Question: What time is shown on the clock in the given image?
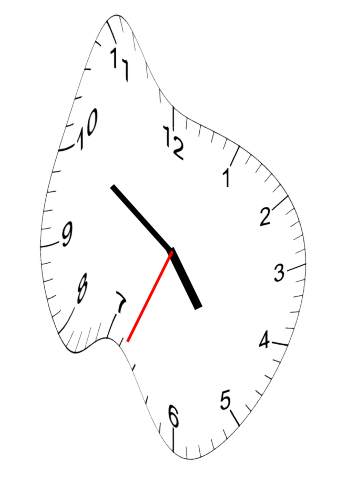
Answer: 04:50:34